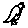
Label: bird